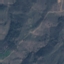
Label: HerbaceousVegetation